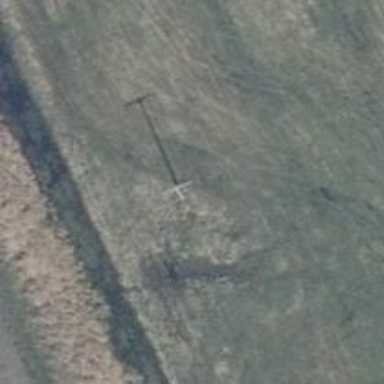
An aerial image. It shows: Minor power line.